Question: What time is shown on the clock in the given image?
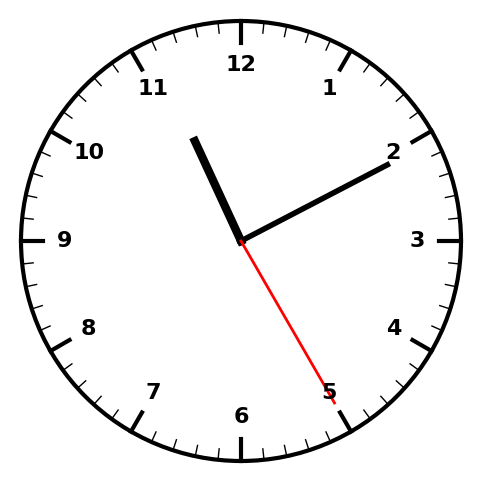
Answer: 11:10:25